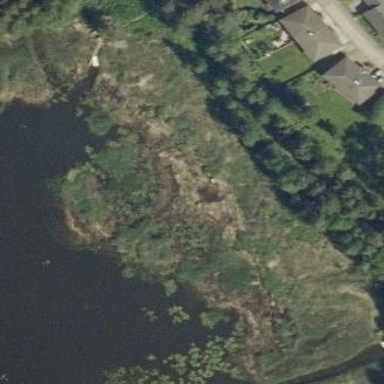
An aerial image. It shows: Reedbed wetland area.